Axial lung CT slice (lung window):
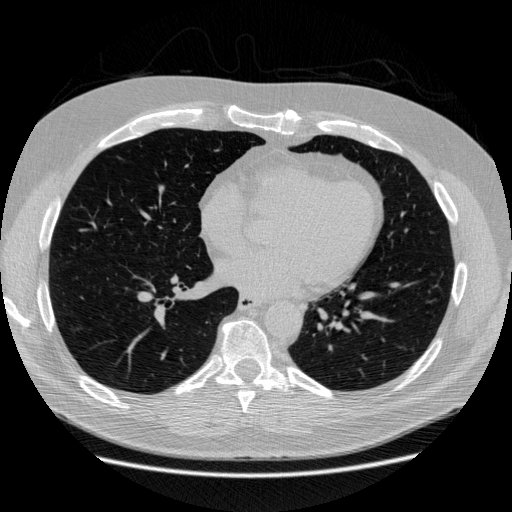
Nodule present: no